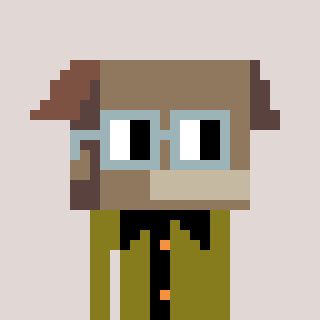
a pixel art character with square dark gray glasses, a box-shaped head and a gunk-colored body on a warm background